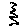
Label: zigzag